【题型】选择题　【知识点】函数　【难度】easy
平面直角坐标系内有两点\( A(-2,1) \)、\( B(3,1) \)，如果正比例函数\( y=kx \)的图象与线段\( AB \)有交点，那么\( k \)的取值范围是( )

\vspace{0.5em}
\noindent
A. \( -2\leq k\leq 3 \)
\hspace{2em}
B. \( k\leq -2 \)或\( k\geq 3 \)

\vspace{0.3em}
\noindent
C. \( -\dfrac{1}{2}\leq k\leq \dfrac{1}{3} \)
\hspace{2em}
D. \( k\leq -\dfrac{1}{2} \)或\( k\geq \dfrac{1}{3} \)
【解答】
\noindent
【答案】D

\vspace{0.5em}
\noindent
【分析】本题考查了正比例函数的图象与性质．数形结合是解题的关键．

\vspace{0.3em}
\noindent
如图，由题意知，根据\( A(-2,1) \)、\( B(3,1) \)，确定此时的\( k \)值，然后根据正比例函数\( y=kx \)的图象越靠近\( y \)轴，\( |k| \)的值越大，进行作答即可．

\vspace{0.5em}
\noindent
【详解】解：如图，

\noindent
将\( A(-2,1) \)、\( B(3,1) \)分别代入\( y=kx \)，

\vspace{0.3em}
\noindent
解得，\( k=-\dfrac{1}{2} \)，\( k=\dfrac{1}{3} \)，

\vspace{0.3em}
\noindent
由题意知，正比例函数\( y=kx \)的图象越靠近\( y \)轴，\( |k| \)的值越大，

\vspace{0.3em}
\noindent
\(\therefore\)正比例函数\( y=kx \)的图象与线段\( AB \)有交点，则\( k\leq -\dfrac{1}{2} \)或\( k\geq \dfrac{1}{3} \)；

\vspace{0.3em}
\noindent
故选：D．
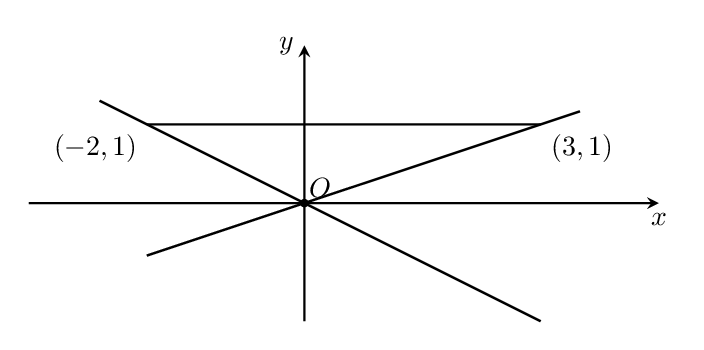